Question: I have checked all these articles, and I still can't figure out why I can't find the Android Support Package/Library:
- <URL>
This is what the Android SDK Manager is showing me:

I have tried clearing the cache and reloading, but this is what I get.
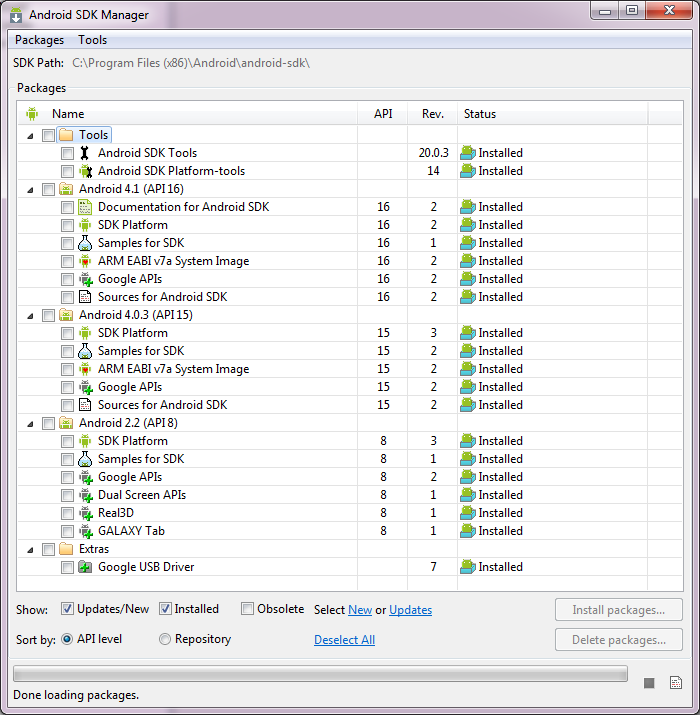
Answer: you just try to reload once again.
if it doesn't work for you use this link to download the support package manually
<URL>
extract the zip and copy it to directory
android-sdk\extras\support
this works for me
you can also try using Android Package Deployer to download API level manually
<URL>